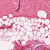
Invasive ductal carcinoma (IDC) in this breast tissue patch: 0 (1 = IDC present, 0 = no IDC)